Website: apple
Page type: account-selection
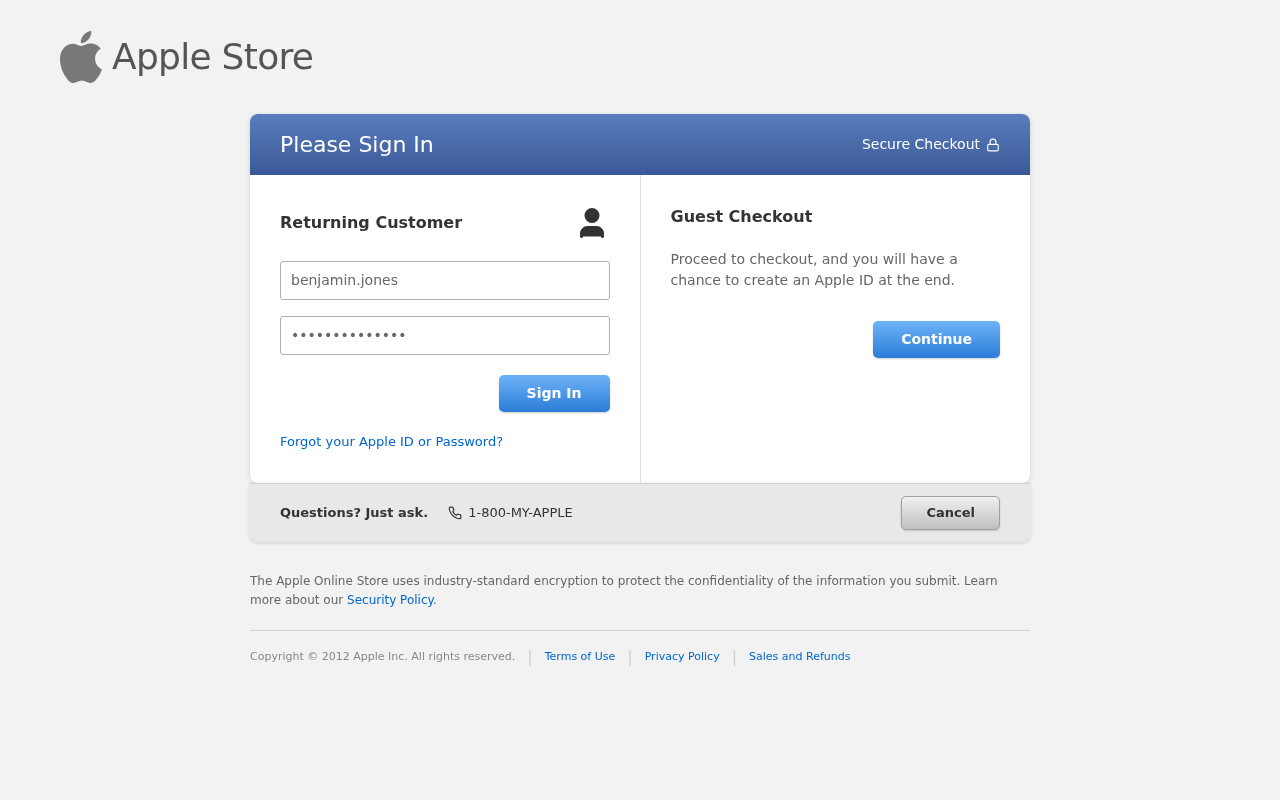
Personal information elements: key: PII_LOGIN_USERNAME
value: benjamin.jones